RGB frame:
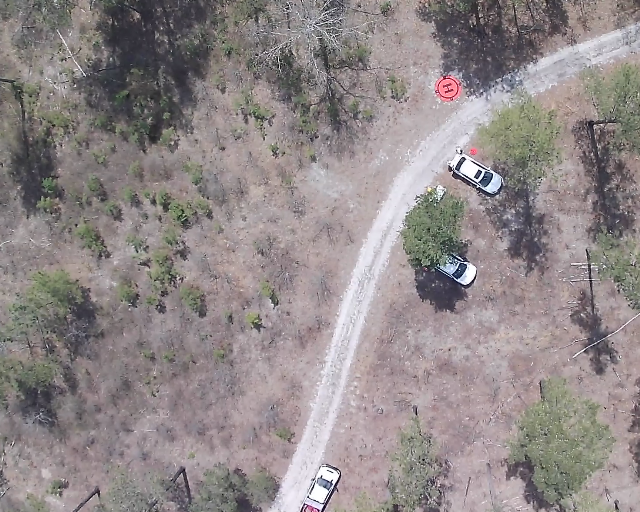
Thermal frame:
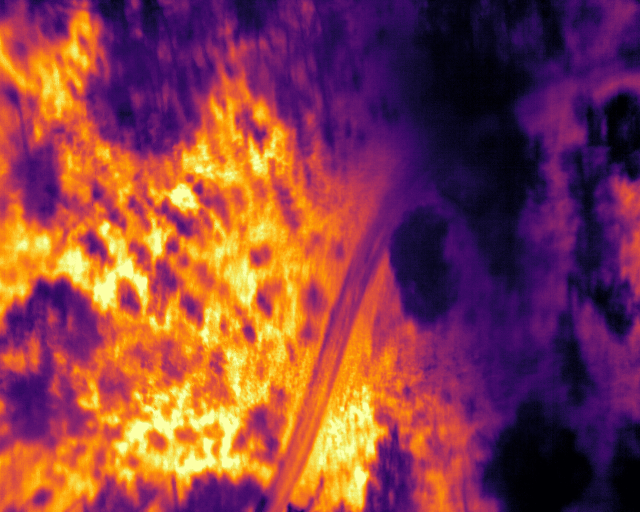
Captured: 2026-02-26 02:32:40
Pixels at or above 80 °C: 0 (fraction of frame: 0)